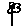
Label: flower